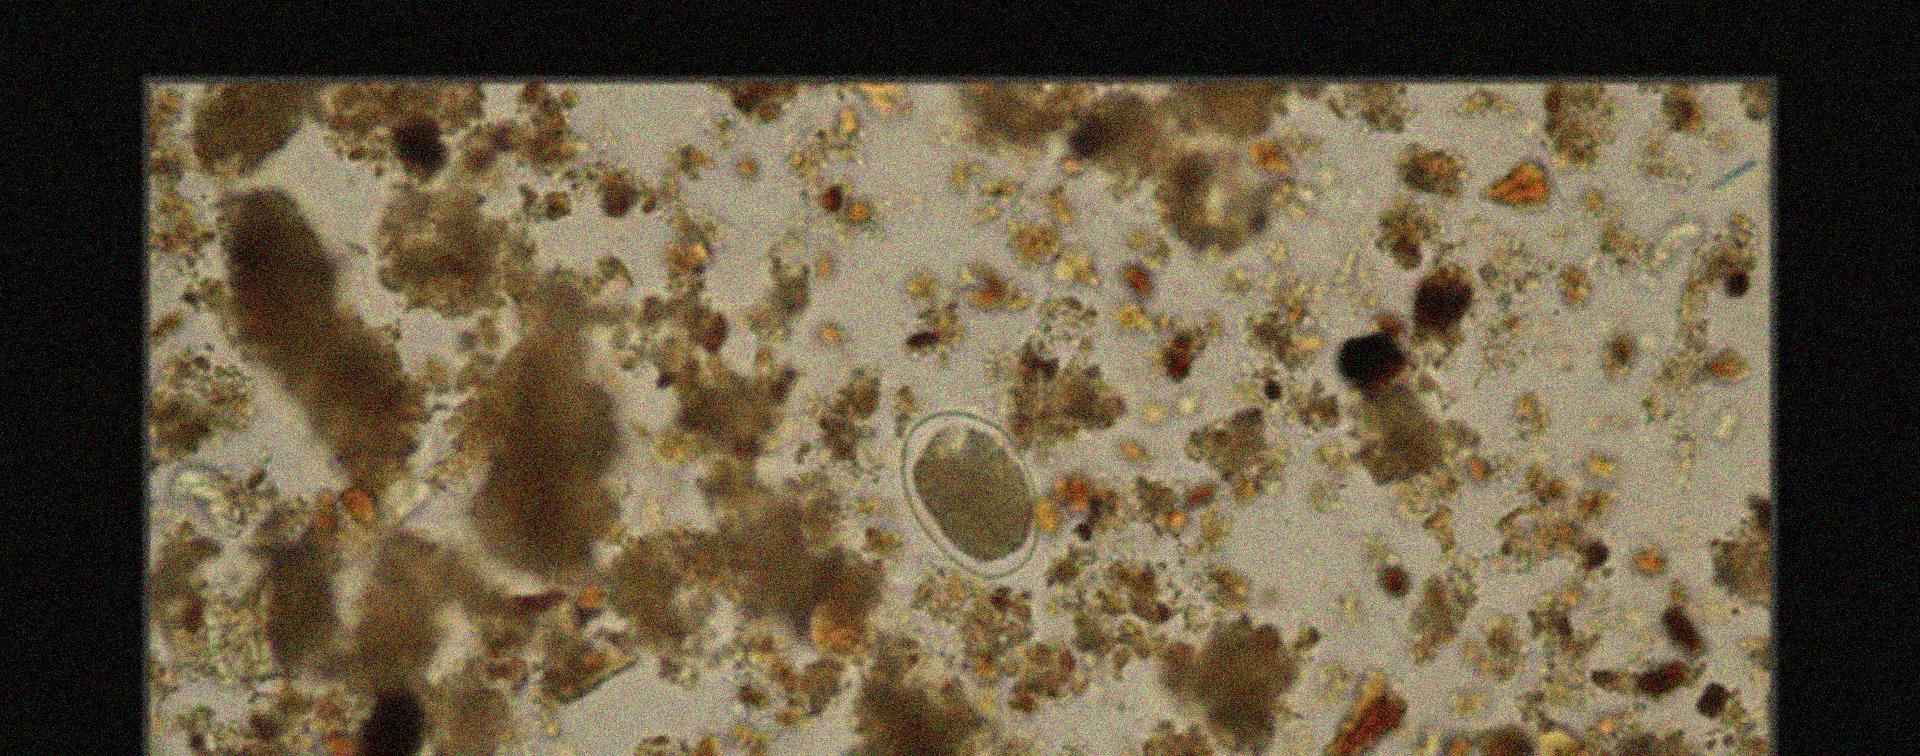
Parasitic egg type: Hookworm egg